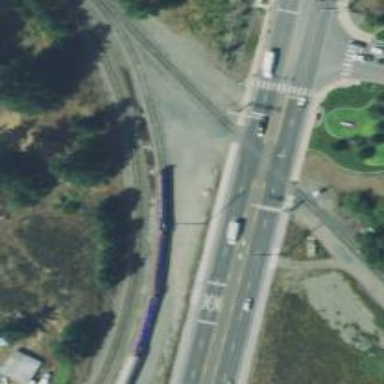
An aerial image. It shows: Railway crossing.